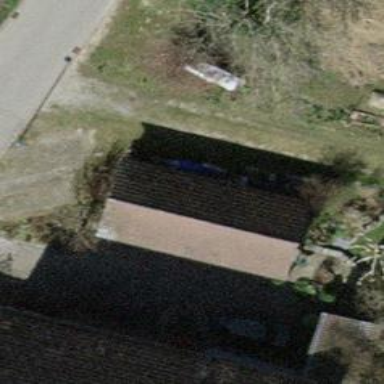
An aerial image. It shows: Group of garages.